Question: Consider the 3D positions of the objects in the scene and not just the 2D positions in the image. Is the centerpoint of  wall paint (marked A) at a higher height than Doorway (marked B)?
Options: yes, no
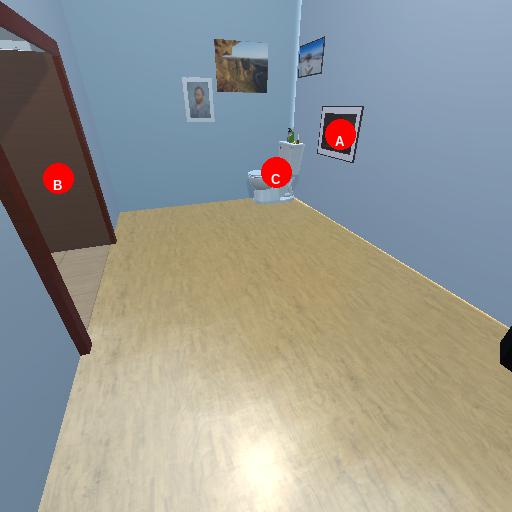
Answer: yes